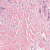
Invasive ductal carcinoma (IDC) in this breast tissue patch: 1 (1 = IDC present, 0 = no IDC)